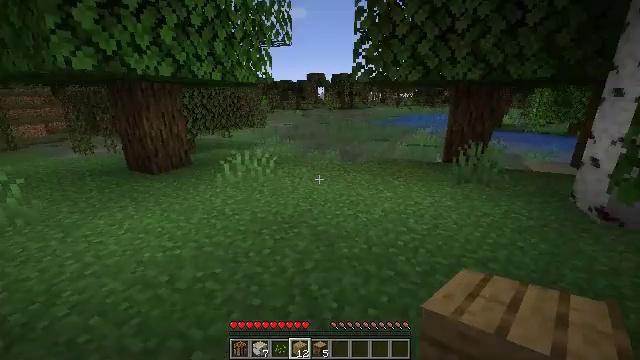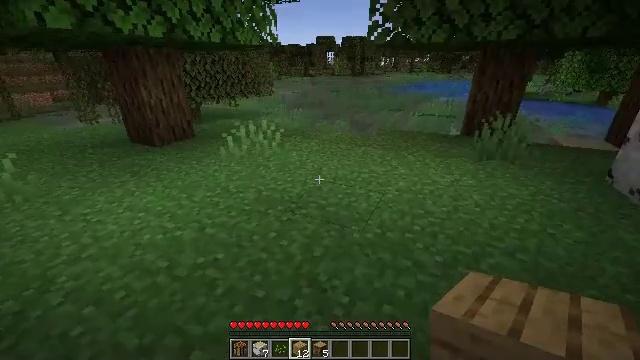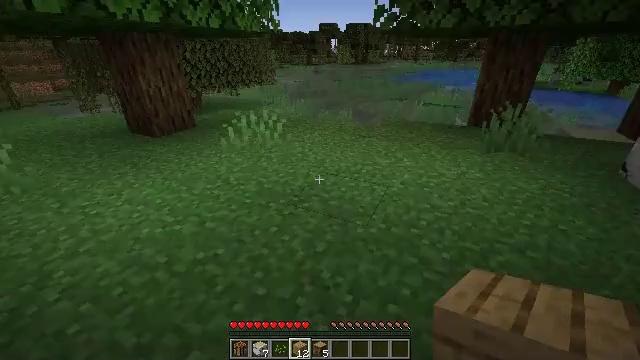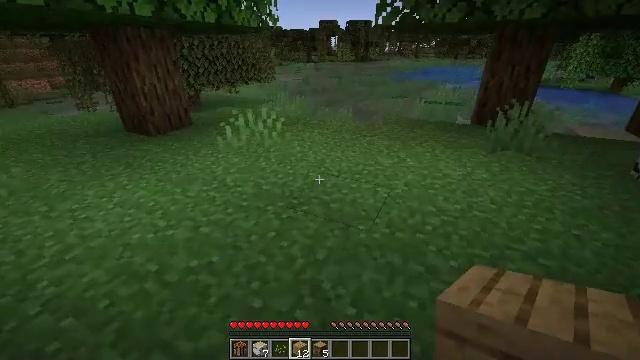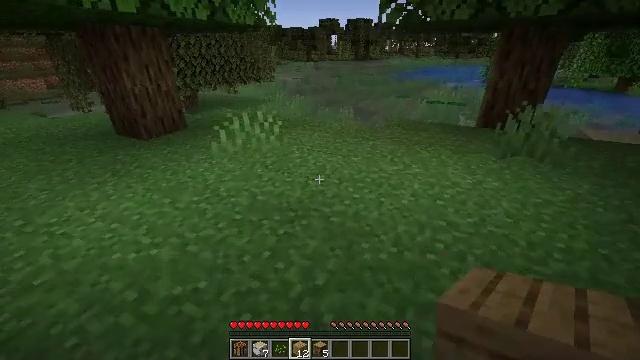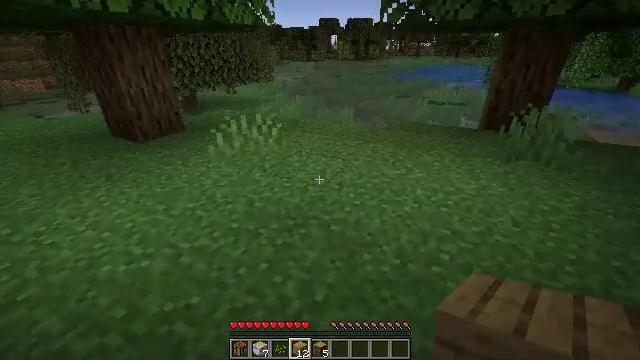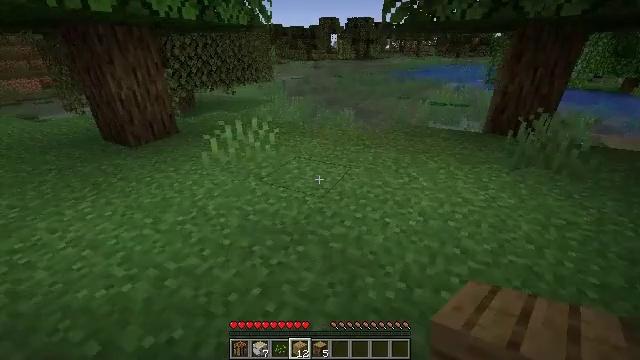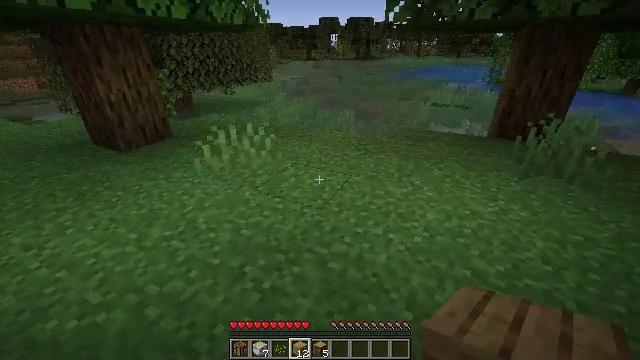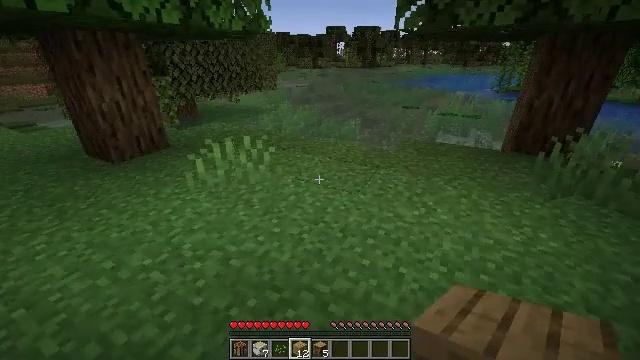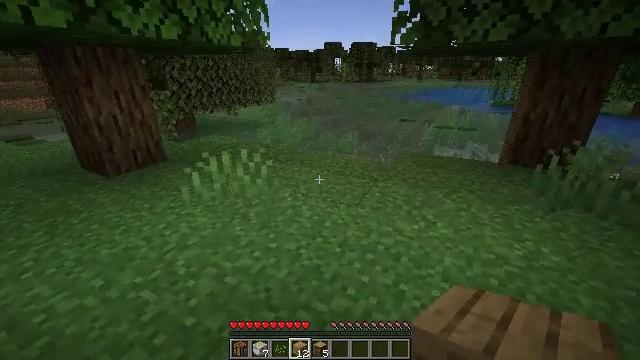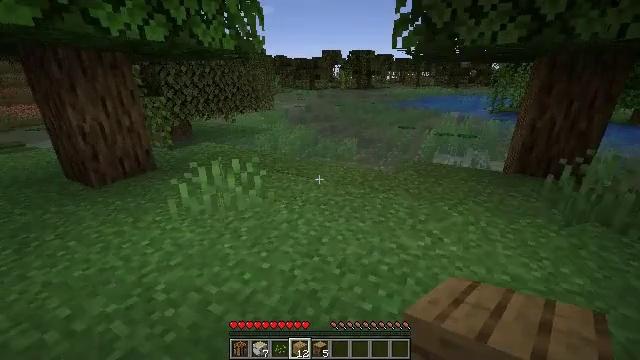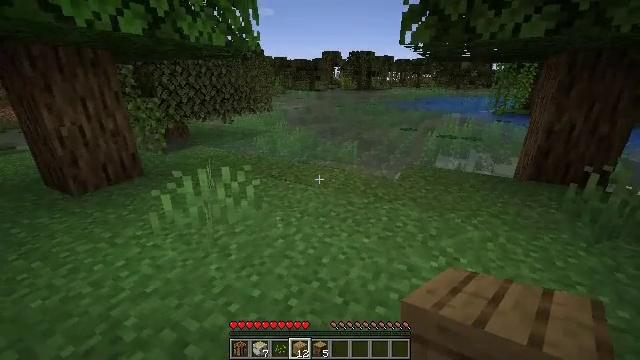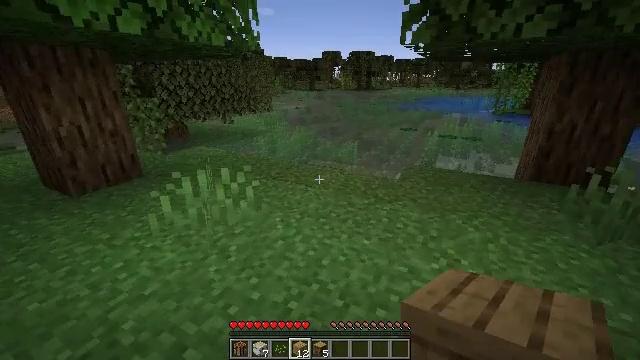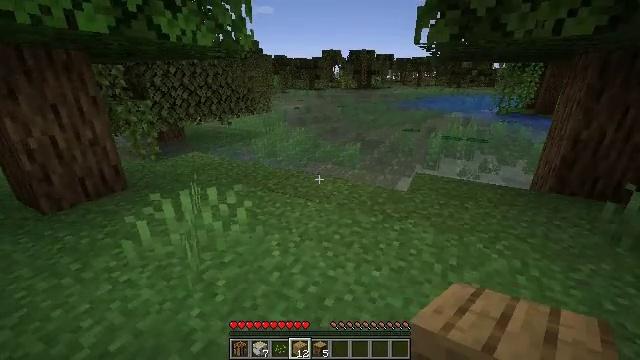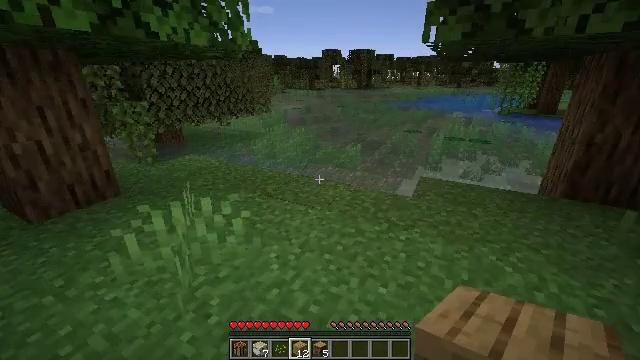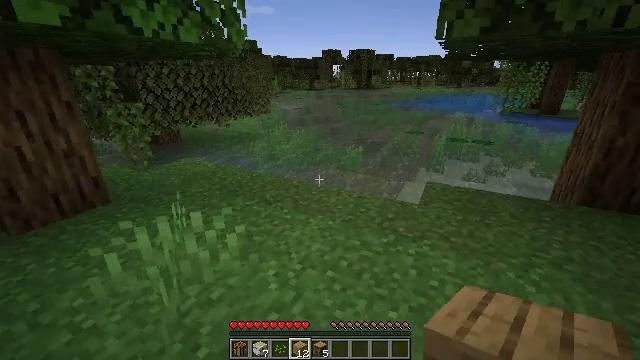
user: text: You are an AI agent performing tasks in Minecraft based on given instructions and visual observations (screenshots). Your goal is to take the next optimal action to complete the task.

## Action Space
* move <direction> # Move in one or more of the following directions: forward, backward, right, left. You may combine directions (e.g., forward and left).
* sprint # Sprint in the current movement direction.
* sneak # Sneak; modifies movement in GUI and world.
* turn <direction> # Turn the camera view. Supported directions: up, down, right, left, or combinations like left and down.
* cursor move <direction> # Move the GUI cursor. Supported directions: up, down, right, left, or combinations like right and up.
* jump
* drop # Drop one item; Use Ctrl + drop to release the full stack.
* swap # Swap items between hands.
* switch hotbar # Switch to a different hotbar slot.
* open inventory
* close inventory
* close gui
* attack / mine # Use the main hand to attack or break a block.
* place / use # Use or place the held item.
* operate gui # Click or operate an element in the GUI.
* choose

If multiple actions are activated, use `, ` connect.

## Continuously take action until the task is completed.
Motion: motion action
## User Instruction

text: Gather tall seagrass in the ocean.
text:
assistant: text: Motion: move forward, turn left and down
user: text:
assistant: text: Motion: move forward, turn down
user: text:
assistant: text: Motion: move forward
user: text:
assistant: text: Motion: move forward
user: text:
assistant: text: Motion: move forward
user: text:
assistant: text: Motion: move forward
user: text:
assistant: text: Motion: move forward
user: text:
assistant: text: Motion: move forward, turn left and up
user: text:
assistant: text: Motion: move forward, turn up
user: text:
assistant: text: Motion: move forward, turn up
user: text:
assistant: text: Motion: move forward
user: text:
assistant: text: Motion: move forward
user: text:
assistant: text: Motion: move forward
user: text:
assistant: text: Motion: move forward
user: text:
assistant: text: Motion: move forward
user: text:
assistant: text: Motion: move forward
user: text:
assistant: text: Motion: move forward
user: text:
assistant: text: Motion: move forward
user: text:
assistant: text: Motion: move forward
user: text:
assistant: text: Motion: move forward
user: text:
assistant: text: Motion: move forward
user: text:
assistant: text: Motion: move forward
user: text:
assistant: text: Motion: move forward
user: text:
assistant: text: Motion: move forward, turn right and down
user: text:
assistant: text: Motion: move forward, turn right
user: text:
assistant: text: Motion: move forward, turn right
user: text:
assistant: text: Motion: move forward
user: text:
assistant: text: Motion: move forward
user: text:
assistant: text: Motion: move forward
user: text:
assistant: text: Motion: move forward